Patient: sex F, age 54
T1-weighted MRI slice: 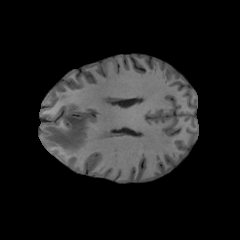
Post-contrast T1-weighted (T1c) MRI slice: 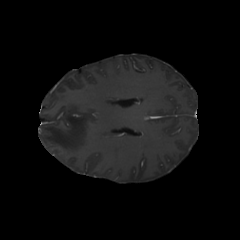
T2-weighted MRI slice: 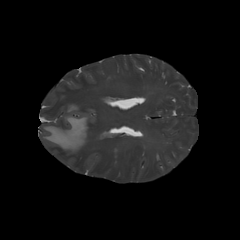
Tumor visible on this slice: yes
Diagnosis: Glioblastoma, IDH-wildtype
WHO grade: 4